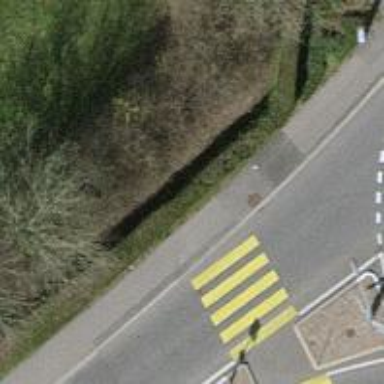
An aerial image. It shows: Kerb barrier.